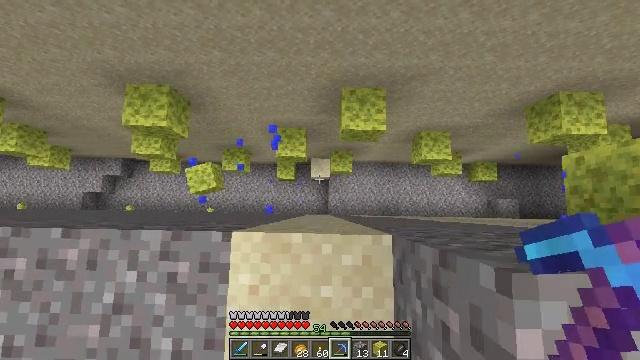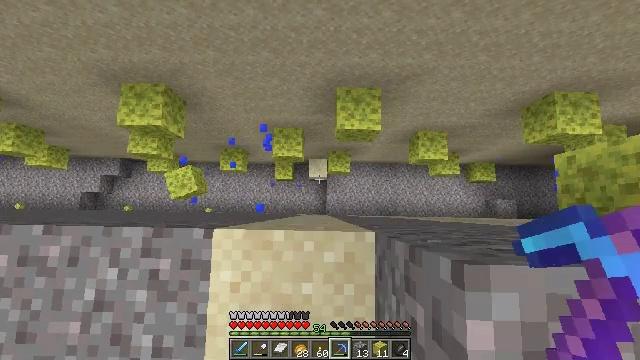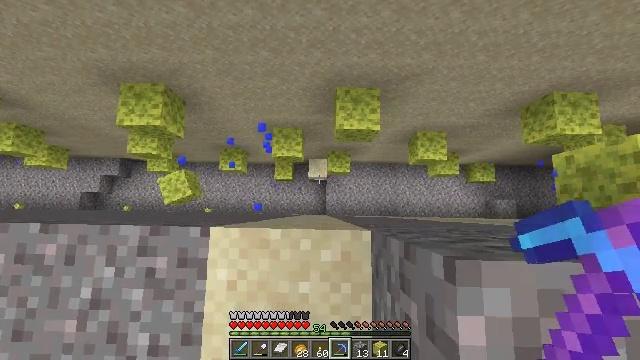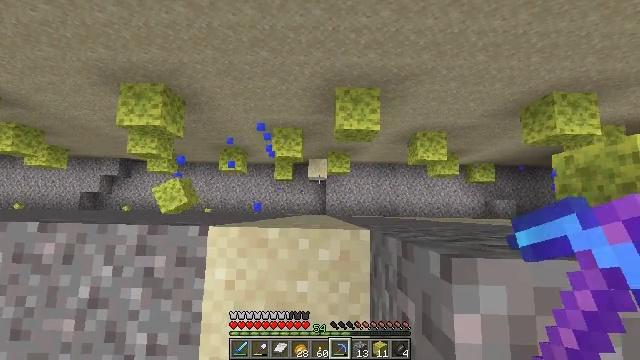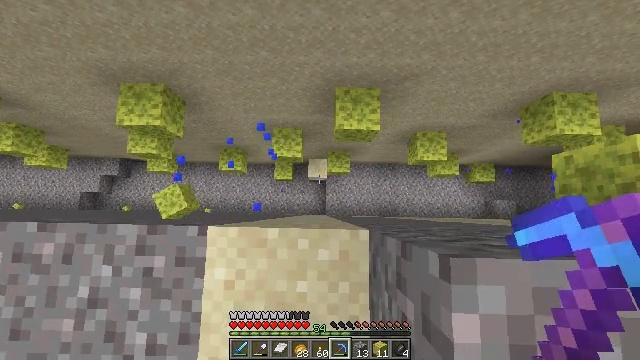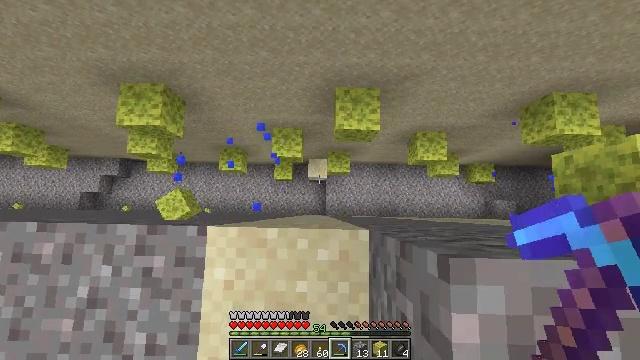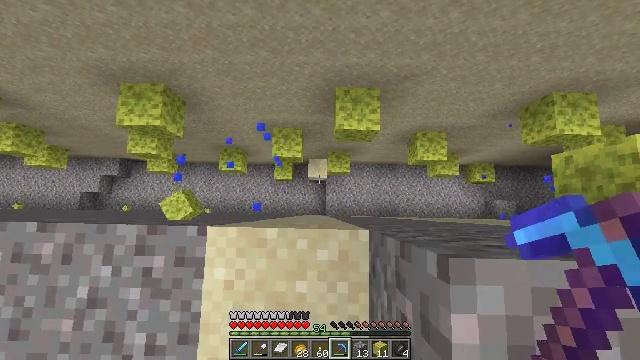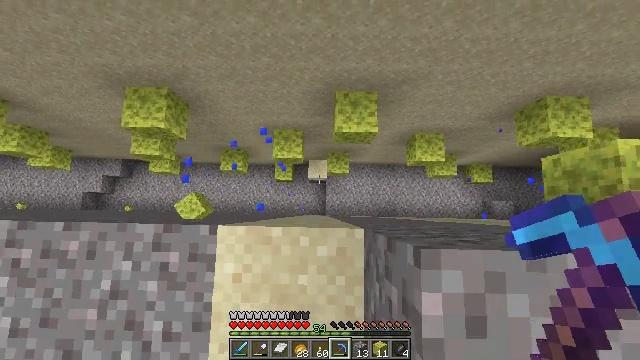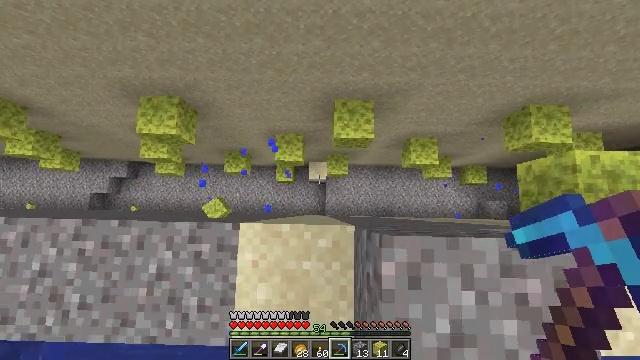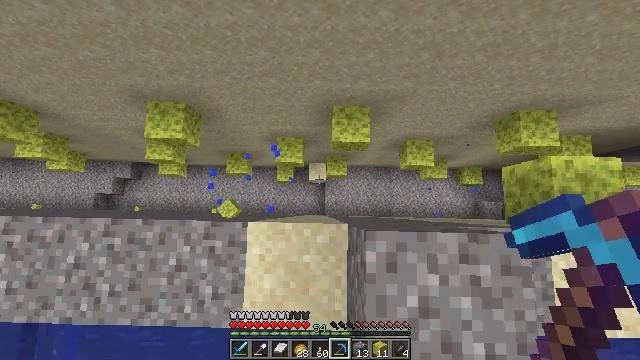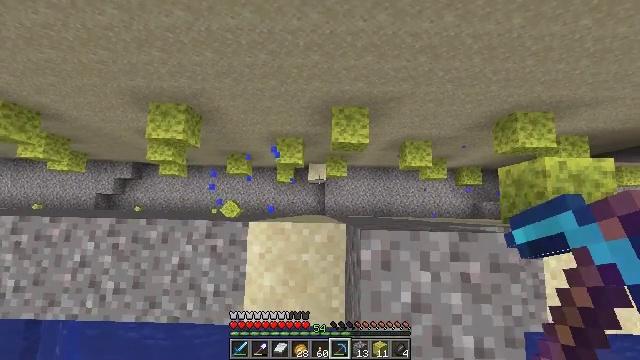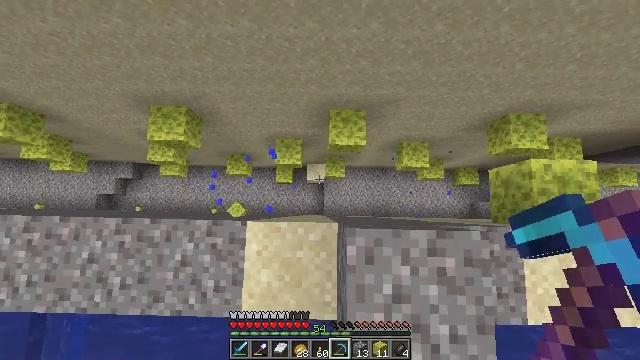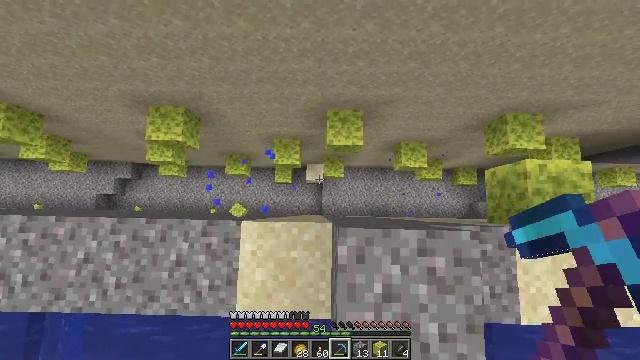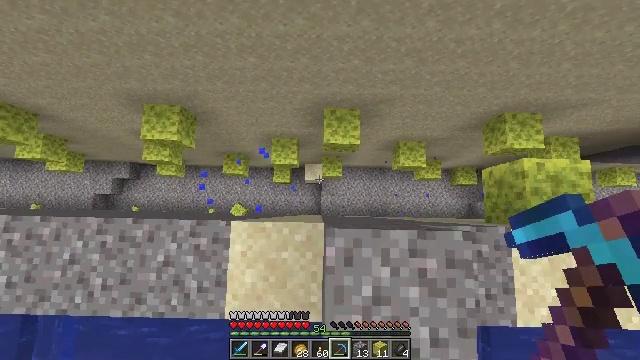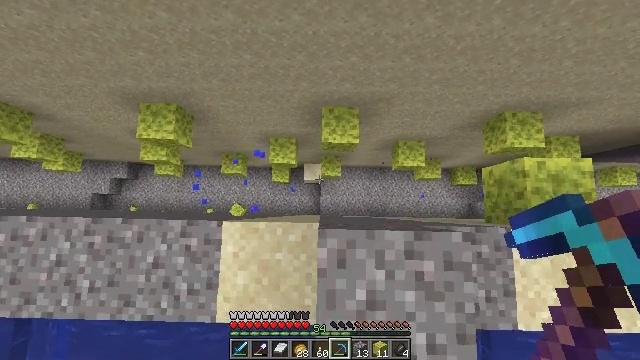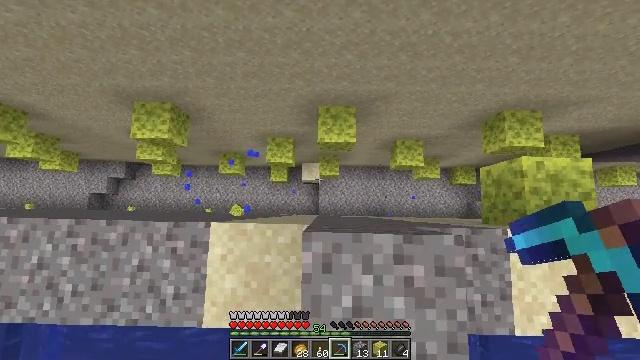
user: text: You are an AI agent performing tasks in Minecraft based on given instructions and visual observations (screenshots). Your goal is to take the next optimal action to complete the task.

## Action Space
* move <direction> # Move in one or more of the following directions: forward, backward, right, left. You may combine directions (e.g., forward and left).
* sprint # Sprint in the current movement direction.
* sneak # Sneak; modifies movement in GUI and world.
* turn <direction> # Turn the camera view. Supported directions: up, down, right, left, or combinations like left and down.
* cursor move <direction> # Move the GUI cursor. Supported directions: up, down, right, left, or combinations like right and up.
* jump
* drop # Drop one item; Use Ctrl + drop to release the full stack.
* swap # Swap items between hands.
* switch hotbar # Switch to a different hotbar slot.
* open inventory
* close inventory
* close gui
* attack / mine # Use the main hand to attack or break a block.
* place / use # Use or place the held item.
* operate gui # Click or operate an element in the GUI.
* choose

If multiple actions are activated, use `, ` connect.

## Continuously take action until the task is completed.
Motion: motion action
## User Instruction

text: Gather a wet sponge from the ocean.
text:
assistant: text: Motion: move right
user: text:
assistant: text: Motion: move right
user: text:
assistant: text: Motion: move right
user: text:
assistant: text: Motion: move right
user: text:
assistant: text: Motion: move right
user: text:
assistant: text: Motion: move right
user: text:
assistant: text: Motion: move right, jump
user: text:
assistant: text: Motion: move right, jump
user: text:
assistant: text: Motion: move right, jump
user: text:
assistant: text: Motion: move right, jump
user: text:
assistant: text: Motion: move right
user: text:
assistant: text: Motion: move right
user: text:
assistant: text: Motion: move right
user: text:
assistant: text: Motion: move right
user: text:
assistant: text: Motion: move right
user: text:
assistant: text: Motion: move right
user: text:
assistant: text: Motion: move right
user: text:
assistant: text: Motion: move right
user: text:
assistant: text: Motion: move right
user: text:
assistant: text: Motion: move right
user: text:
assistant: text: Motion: move right
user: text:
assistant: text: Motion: move right
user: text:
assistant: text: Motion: move right
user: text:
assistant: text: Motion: move right
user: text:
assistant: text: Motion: move right
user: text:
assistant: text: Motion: move right
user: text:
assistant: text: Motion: move right
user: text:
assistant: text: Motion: move right
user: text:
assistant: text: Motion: no_op
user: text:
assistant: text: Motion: no_op